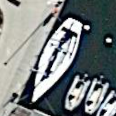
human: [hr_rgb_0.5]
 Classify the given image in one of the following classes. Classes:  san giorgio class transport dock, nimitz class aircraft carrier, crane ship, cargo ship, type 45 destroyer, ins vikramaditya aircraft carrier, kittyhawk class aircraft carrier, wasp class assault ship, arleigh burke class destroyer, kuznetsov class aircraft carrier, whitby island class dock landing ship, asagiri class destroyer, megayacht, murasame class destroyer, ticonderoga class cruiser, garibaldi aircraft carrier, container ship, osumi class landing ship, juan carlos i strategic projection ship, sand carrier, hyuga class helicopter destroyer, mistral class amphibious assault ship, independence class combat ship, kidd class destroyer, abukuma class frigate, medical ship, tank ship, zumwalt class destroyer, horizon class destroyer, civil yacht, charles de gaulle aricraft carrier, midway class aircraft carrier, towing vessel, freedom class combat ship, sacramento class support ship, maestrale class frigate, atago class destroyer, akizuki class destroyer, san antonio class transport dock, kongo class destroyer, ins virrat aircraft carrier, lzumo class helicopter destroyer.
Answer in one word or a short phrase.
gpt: Civil yacht